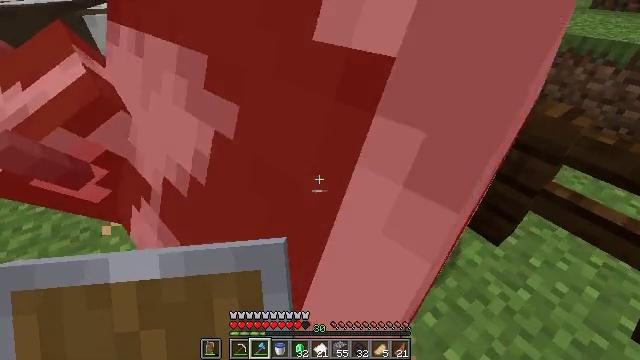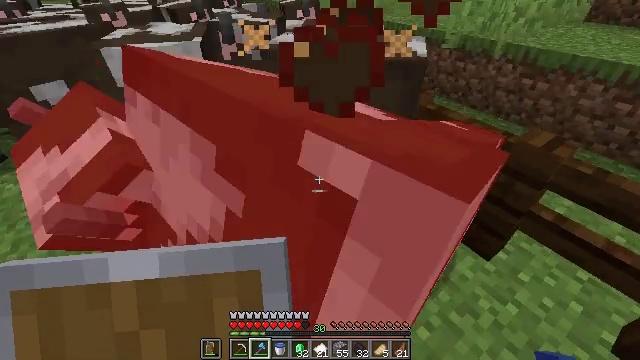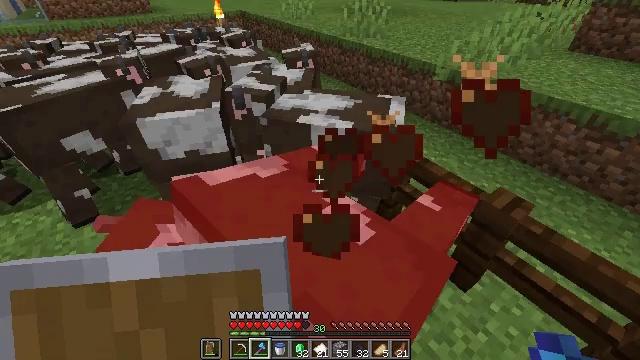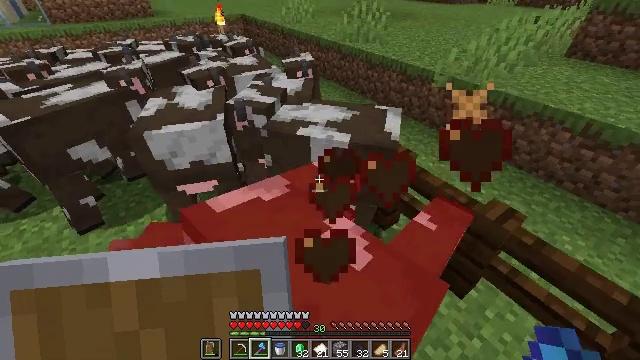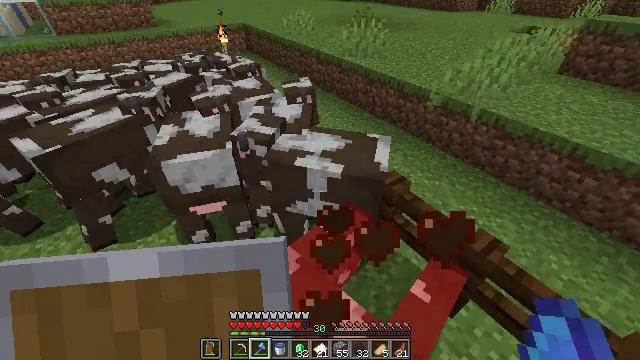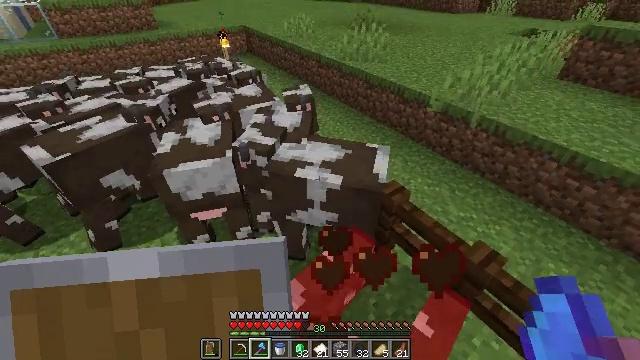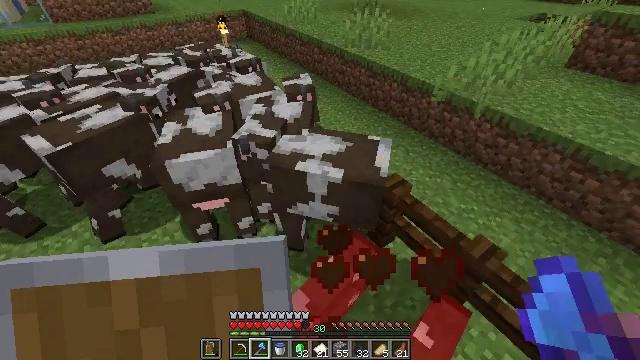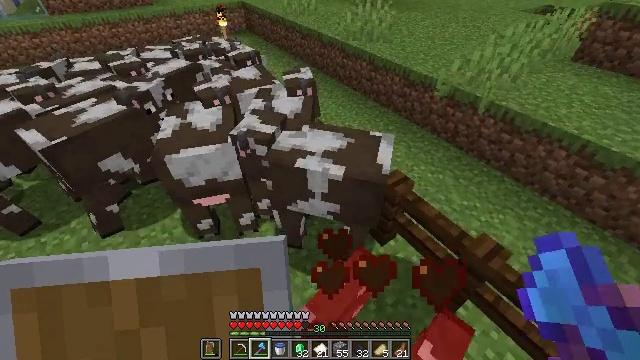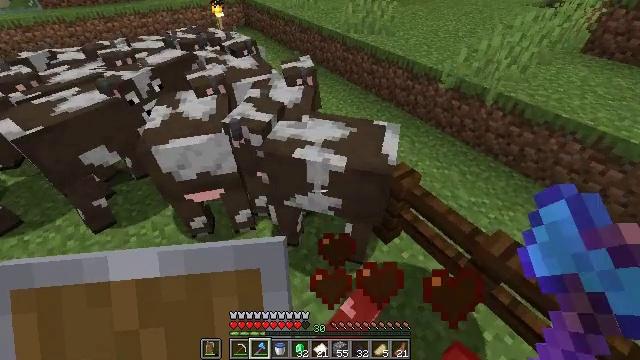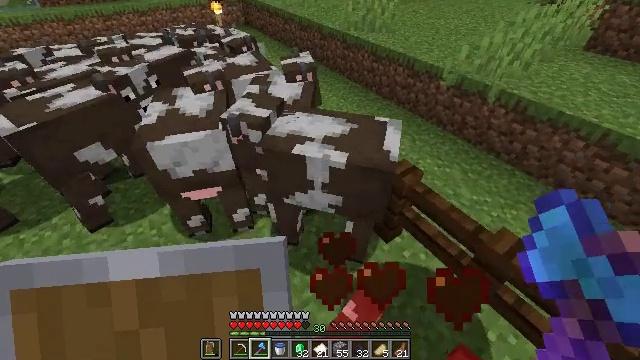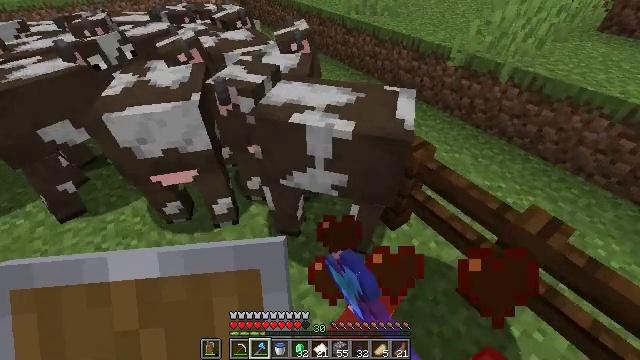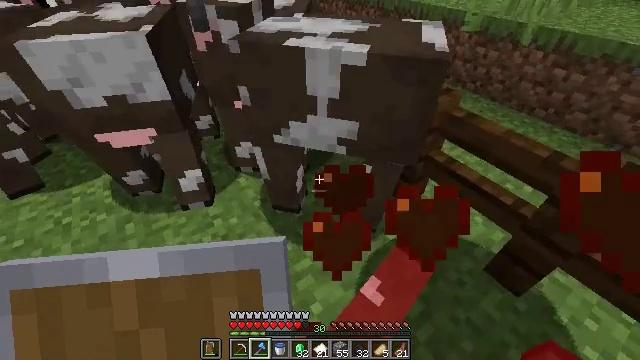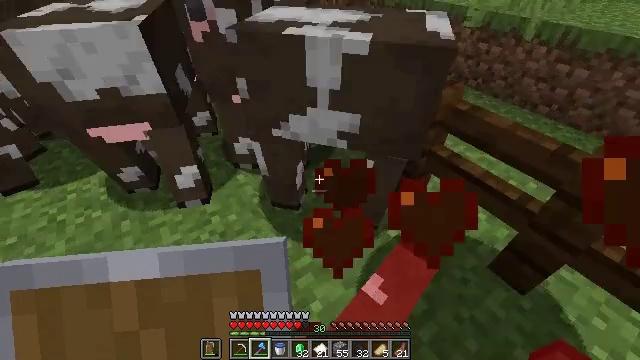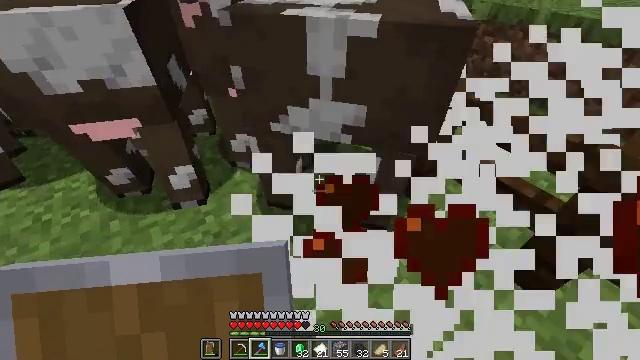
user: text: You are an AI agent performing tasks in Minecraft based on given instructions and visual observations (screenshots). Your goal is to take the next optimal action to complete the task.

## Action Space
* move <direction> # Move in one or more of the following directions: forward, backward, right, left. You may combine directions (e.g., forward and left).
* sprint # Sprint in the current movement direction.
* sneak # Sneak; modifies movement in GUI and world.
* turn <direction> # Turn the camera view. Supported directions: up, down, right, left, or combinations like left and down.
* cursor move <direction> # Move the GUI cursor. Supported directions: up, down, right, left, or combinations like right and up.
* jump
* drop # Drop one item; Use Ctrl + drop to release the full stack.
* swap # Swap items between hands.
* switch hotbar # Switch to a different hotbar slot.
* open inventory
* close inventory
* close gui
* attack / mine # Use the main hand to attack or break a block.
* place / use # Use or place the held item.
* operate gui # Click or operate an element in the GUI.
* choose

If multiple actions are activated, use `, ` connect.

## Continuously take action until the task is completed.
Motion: motion action
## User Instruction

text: Kill mobs.
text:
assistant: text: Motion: jump
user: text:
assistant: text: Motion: jump
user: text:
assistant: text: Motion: move forward, jump
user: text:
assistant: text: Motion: move forward
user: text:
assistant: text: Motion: move forward
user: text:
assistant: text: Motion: move forward, turn down
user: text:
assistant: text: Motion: turn down
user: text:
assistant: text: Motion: no_op
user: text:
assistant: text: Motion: attack / mine
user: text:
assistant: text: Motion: attack / mine
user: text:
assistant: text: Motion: attack / mine
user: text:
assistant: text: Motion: no_op
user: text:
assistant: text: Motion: no_op
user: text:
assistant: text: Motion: no_op